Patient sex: M
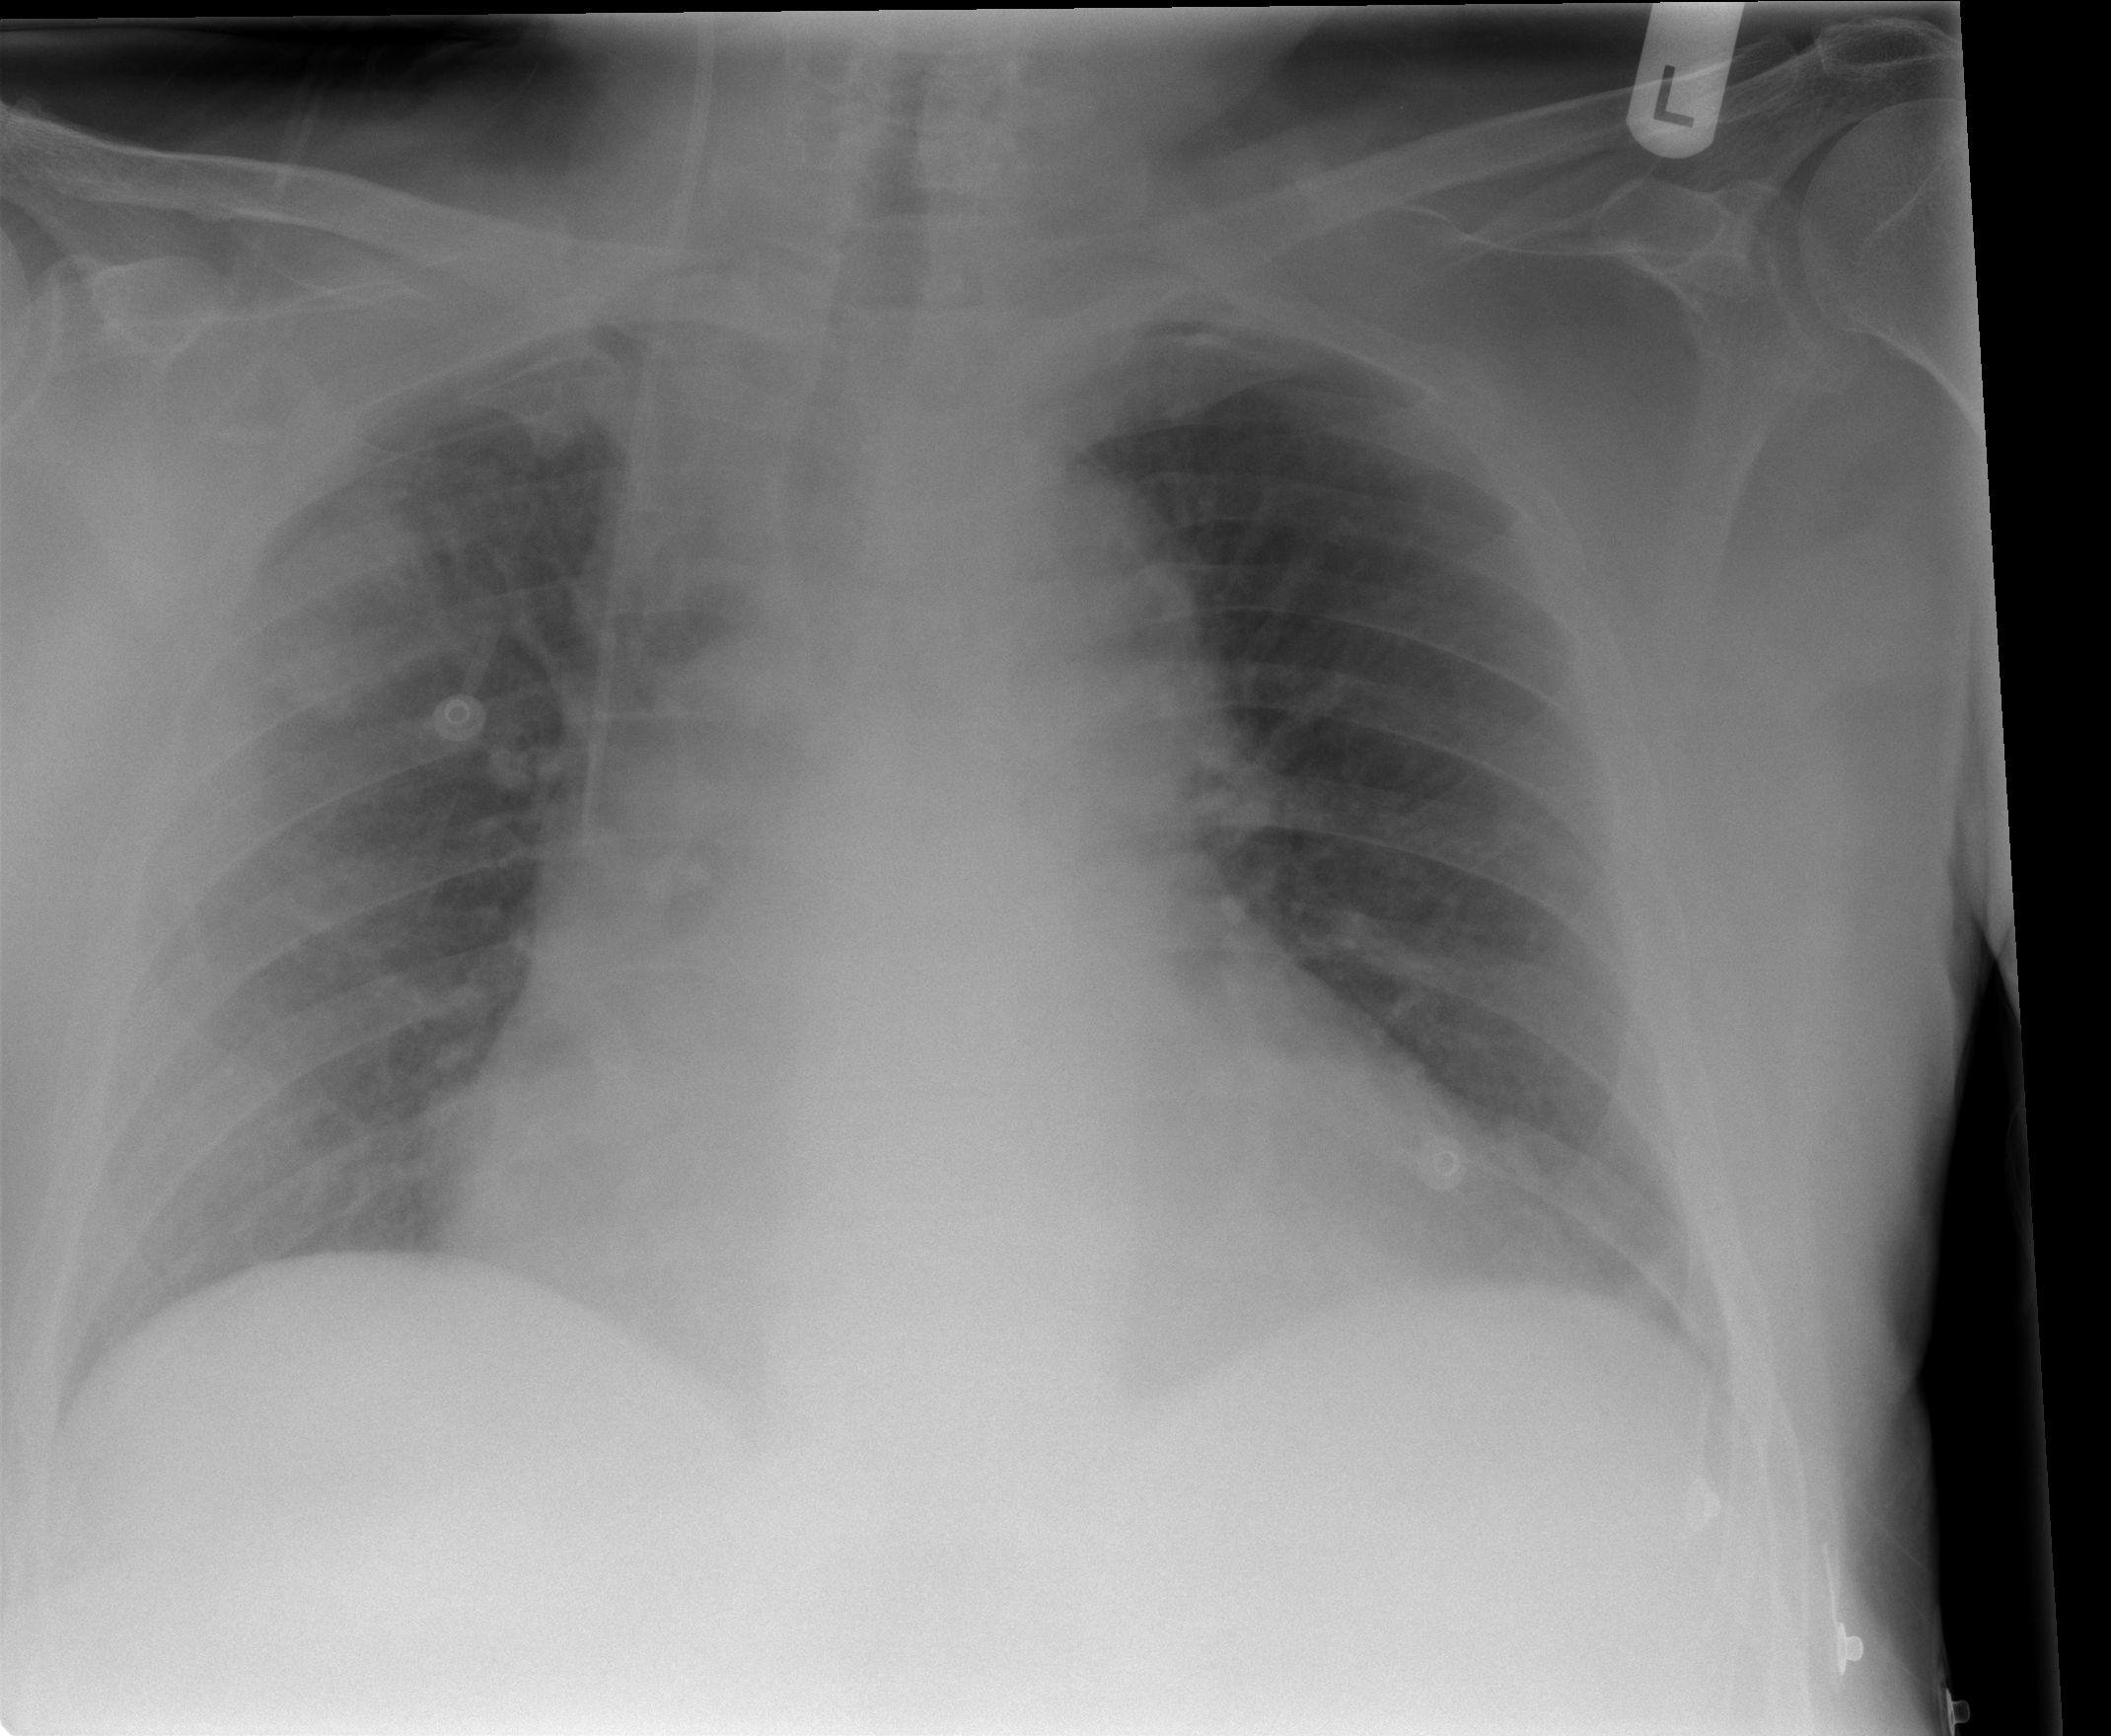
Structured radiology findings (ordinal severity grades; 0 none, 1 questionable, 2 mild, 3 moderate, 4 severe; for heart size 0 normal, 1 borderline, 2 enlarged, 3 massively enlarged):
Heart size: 2
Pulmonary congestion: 2
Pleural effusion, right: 0
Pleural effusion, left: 0
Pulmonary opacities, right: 0
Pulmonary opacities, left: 0
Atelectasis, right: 0
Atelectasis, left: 0